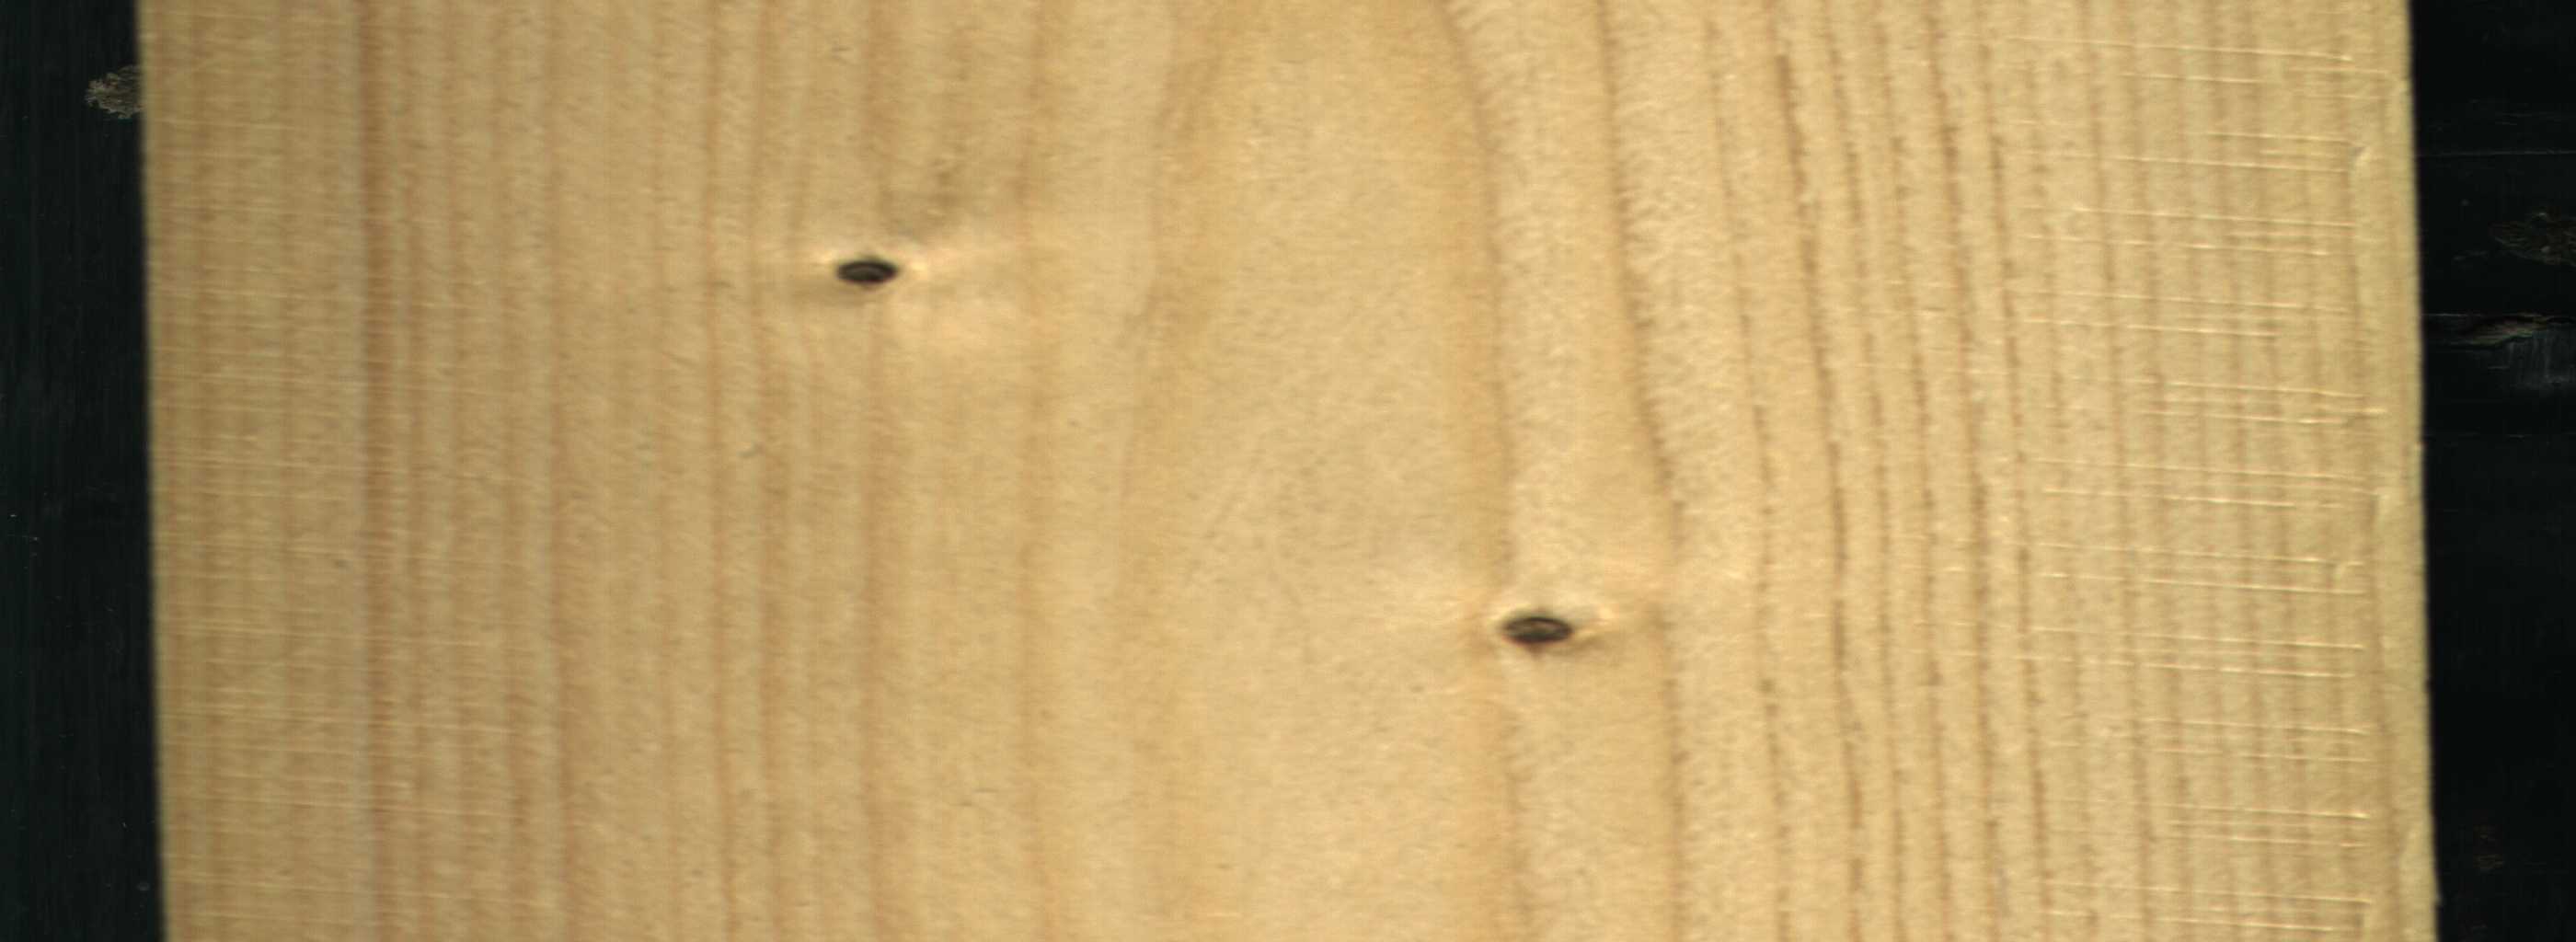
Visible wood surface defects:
Dead_Knot
Dead_Knot